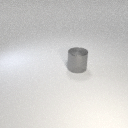
large gray metal cylinder